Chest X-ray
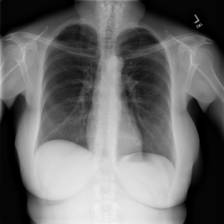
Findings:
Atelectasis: negative
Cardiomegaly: negative
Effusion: negative
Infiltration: negative
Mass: negative
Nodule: negative
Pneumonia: negative
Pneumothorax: negative
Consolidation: negative
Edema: negative
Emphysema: negative
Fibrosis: positive
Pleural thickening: negative
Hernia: negative